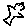
Label: bird